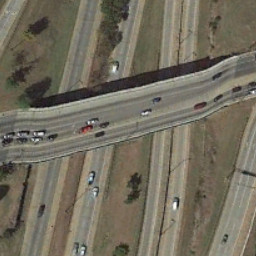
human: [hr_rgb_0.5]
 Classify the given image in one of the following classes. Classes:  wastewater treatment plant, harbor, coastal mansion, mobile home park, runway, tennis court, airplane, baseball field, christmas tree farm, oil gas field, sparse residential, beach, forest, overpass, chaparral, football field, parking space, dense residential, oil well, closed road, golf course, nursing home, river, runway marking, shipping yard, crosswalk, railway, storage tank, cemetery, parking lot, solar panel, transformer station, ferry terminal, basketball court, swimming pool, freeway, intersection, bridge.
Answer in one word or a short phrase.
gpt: overpass